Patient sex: M
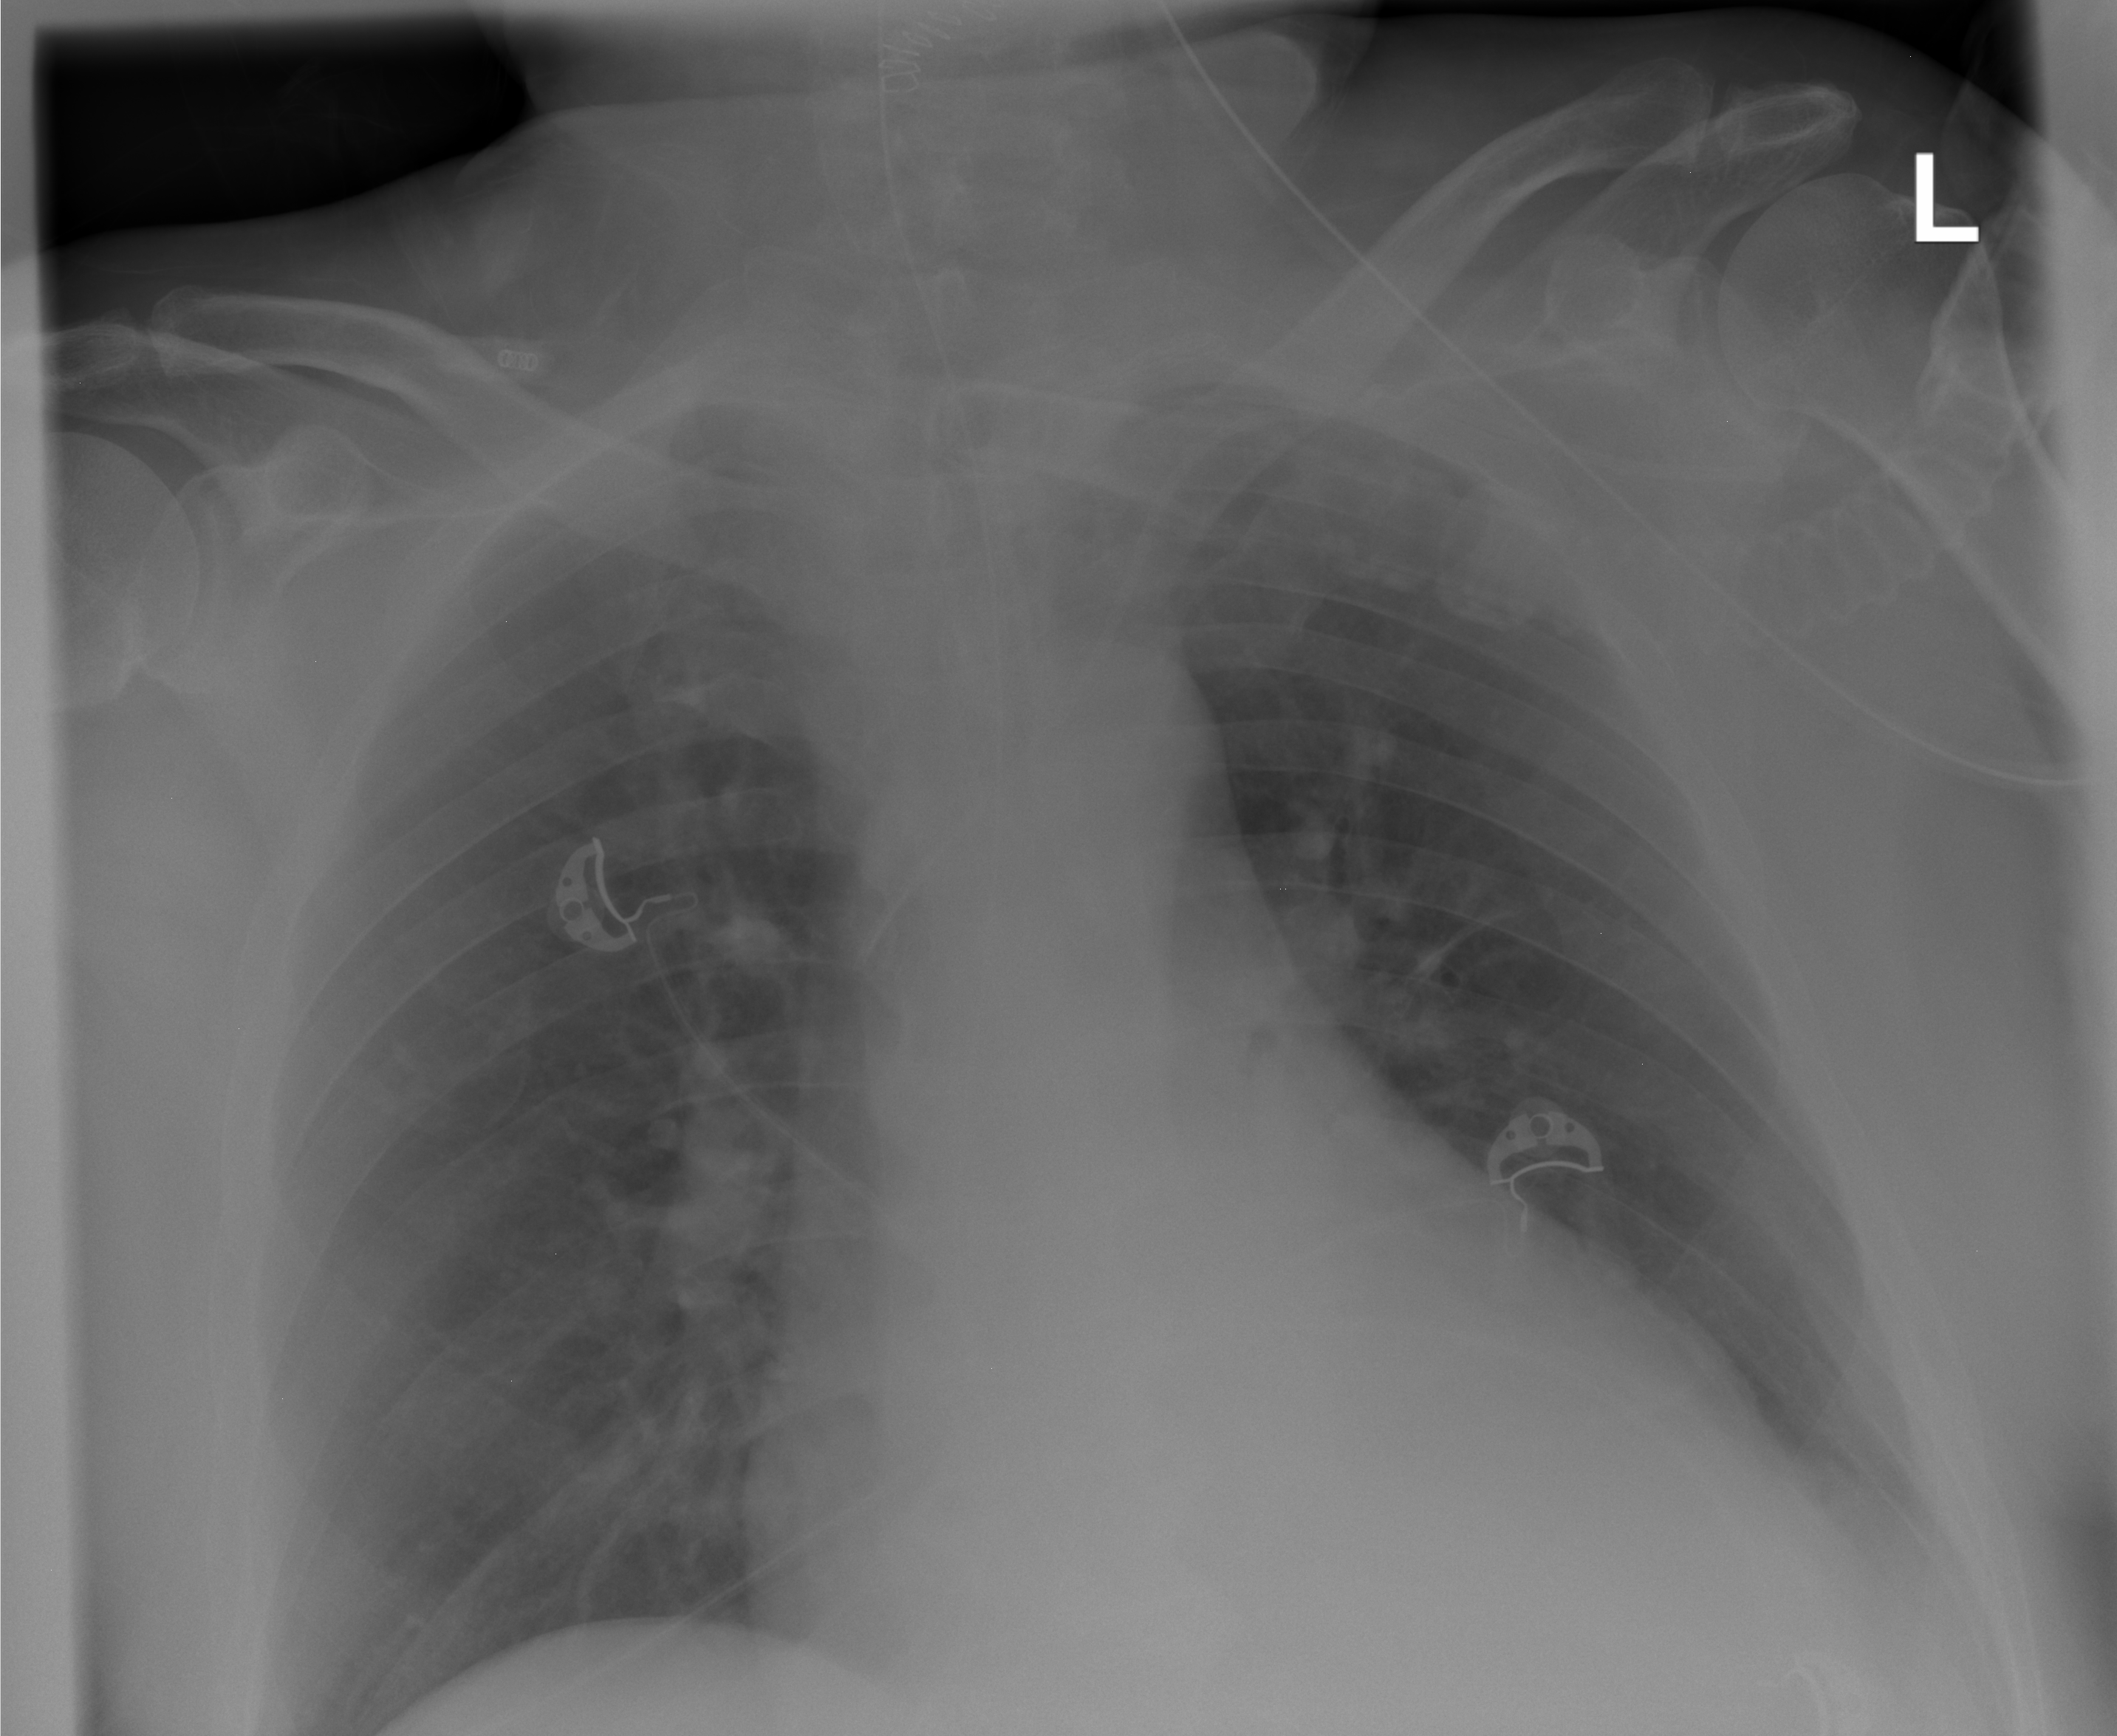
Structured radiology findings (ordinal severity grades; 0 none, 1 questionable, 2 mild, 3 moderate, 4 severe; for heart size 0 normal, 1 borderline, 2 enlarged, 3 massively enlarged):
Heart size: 2
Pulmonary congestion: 0
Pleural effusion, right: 0
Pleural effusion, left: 0
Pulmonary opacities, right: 0
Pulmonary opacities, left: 0
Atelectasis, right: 0
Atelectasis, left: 2